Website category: phone
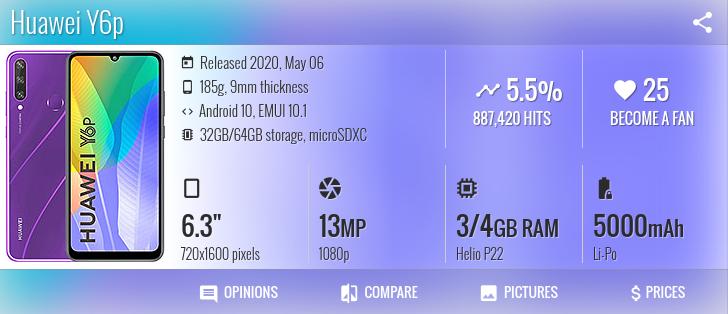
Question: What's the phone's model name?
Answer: Huawei Y6p

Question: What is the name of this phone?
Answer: Huawei Y6p

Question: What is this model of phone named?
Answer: Huawei Y6p

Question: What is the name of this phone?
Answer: Huawei Y6p

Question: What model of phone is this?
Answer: Huawei Y6p

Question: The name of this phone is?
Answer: Huawei Y6p

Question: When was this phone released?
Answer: Released 2020, May 06

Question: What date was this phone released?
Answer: Released 2020, May 06

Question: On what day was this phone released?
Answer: Released 2020, May 06

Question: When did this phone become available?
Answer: Released 2020, May 06

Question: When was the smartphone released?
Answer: Released 2020, May 06

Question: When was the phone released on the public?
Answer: Released 2020, May 06

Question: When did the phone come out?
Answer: Released 2020, May 06

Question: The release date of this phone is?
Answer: Released 2020, May 06

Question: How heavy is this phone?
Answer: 185g

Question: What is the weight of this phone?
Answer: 185g

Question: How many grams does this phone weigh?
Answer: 185g

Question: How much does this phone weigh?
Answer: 185g

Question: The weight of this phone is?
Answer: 185g

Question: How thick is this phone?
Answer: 9mm thickness

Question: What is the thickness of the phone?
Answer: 9mm thickness

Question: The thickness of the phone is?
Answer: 9mm thickness

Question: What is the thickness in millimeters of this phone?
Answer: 9mm thickness

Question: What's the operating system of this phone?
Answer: Android 10, EMUI 10.1

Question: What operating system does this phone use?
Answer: Android 10, EMUI 10.1

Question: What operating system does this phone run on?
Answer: Android 10, EMUI 10.1

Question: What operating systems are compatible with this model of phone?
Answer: Android 10, EMUI 10.1

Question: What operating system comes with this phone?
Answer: Android 10, EMUI 10.1

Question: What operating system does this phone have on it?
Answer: Android 10, EMUI 10.1

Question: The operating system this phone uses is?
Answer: Android 10, EMUI 10.1

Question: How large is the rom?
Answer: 32GB/64GB storage

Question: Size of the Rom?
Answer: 32GB/64GB storage

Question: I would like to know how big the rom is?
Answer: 32GB/64GB storage

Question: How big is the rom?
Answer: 32GB/64GB storage

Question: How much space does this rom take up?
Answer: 32GB/64GB storage

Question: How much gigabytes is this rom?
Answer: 32GB/64GB storage

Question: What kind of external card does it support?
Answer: microSDXC

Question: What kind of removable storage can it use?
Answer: microSDXC

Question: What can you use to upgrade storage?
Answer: microSDXC

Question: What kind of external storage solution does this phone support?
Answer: microSDXC

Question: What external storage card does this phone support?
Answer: microSDXC

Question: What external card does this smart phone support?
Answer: microSDXC

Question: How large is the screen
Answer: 6.3"

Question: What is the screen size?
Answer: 6.3"

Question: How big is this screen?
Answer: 6.3"

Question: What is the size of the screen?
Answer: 6.3"

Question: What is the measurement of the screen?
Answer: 6.3"

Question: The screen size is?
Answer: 6.3"

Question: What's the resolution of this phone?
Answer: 720x1600 pixels

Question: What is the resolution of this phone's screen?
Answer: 720x1600 pixels

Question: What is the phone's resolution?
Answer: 720x1600 pixels

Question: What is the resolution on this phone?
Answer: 720x1600 pixels

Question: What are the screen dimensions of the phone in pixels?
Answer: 720x1600 pixels

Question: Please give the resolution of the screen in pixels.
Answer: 720x1600 pixels

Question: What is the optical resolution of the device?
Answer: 720x1600 pixels

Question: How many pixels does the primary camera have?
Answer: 13 MP

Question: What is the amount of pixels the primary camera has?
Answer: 13 MP

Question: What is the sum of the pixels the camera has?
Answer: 13 MP

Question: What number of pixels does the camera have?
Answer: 13 MP

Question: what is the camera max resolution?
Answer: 13 MP

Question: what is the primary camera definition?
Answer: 13 MP

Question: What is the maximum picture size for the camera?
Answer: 13 MP

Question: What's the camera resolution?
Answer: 1080p

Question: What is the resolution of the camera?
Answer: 1080p